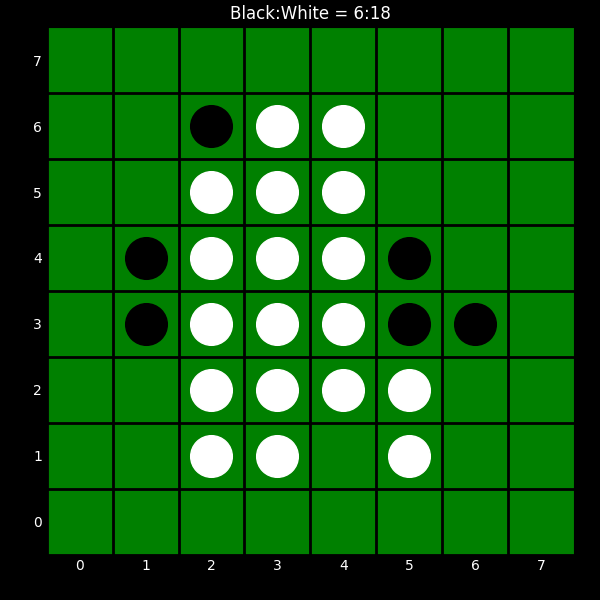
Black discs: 6
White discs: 18